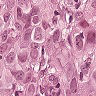
Metastatic tissue present: yes